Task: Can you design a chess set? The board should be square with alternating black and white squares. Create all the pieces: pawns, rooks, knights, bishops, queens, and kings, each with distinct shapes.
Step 2160:
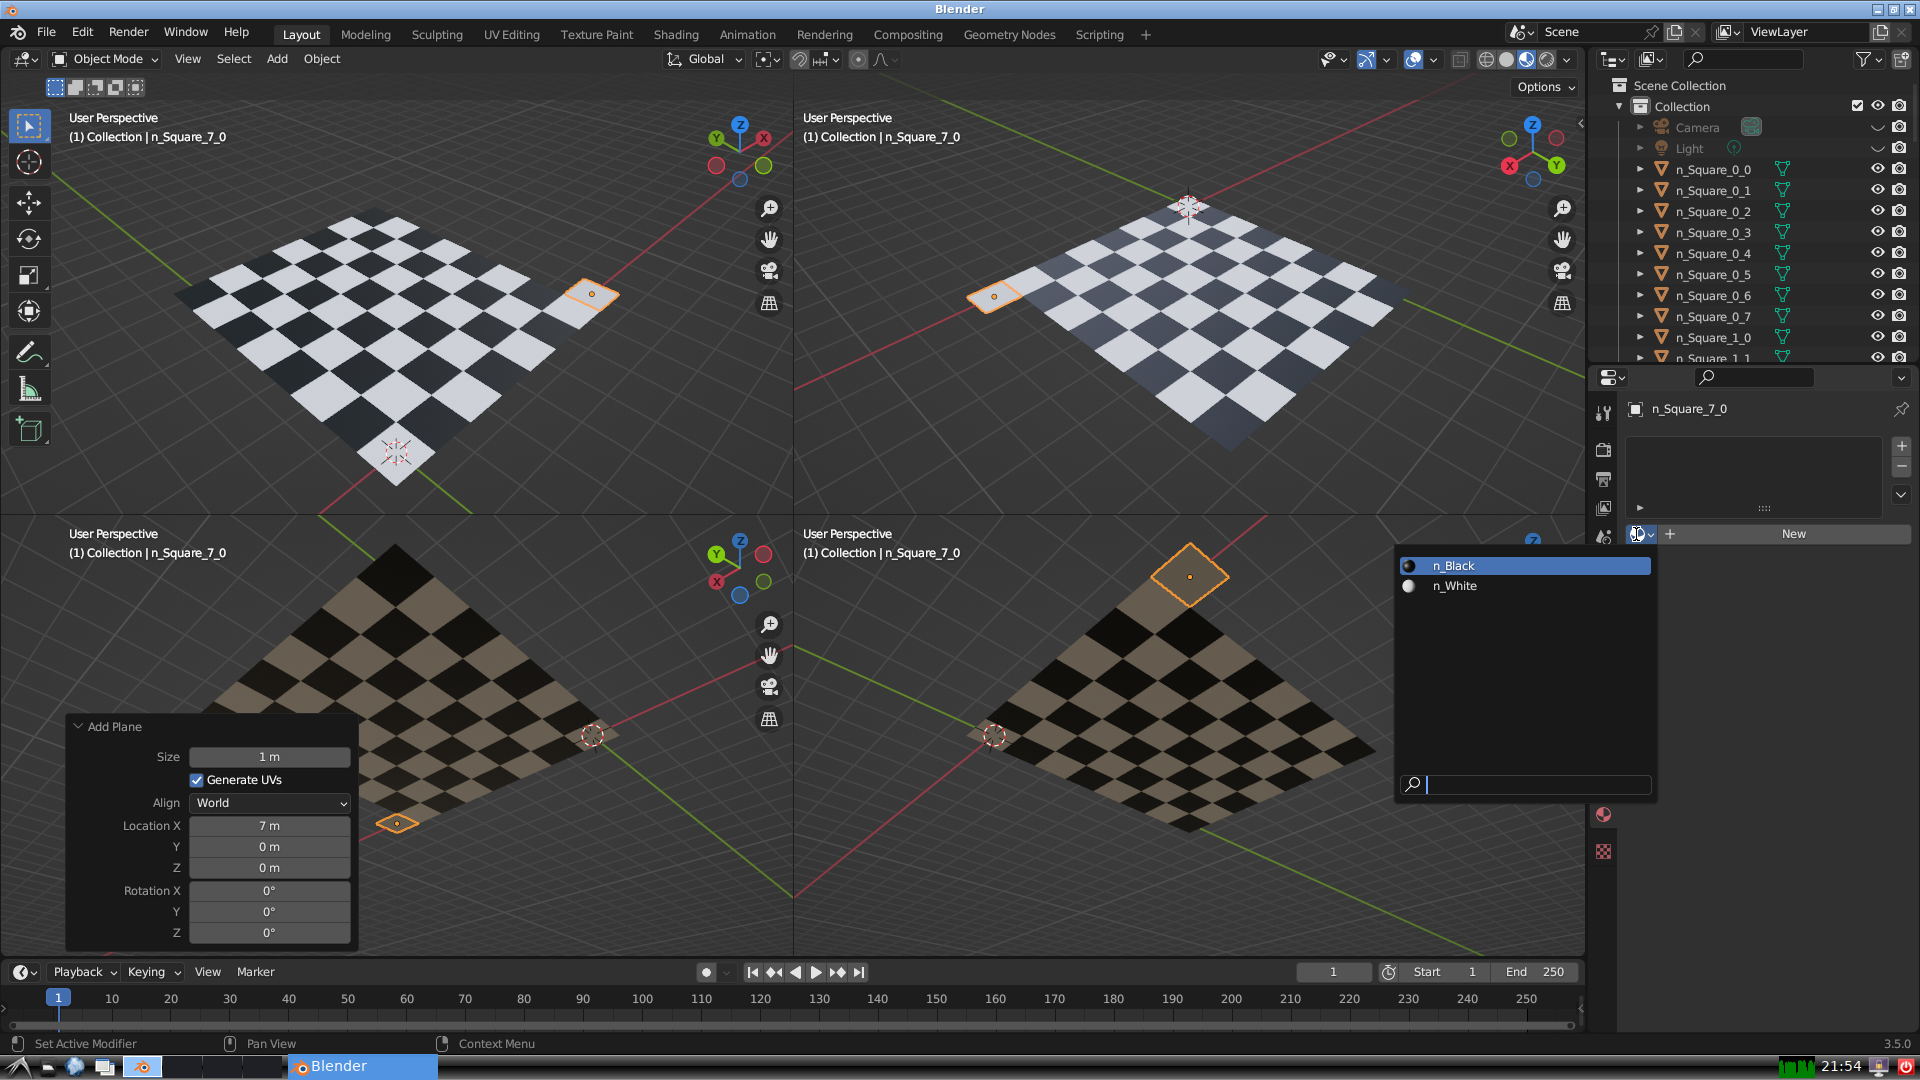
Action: input_text: n_Black